Fundus camera: zeiss
Shooting center: fovea
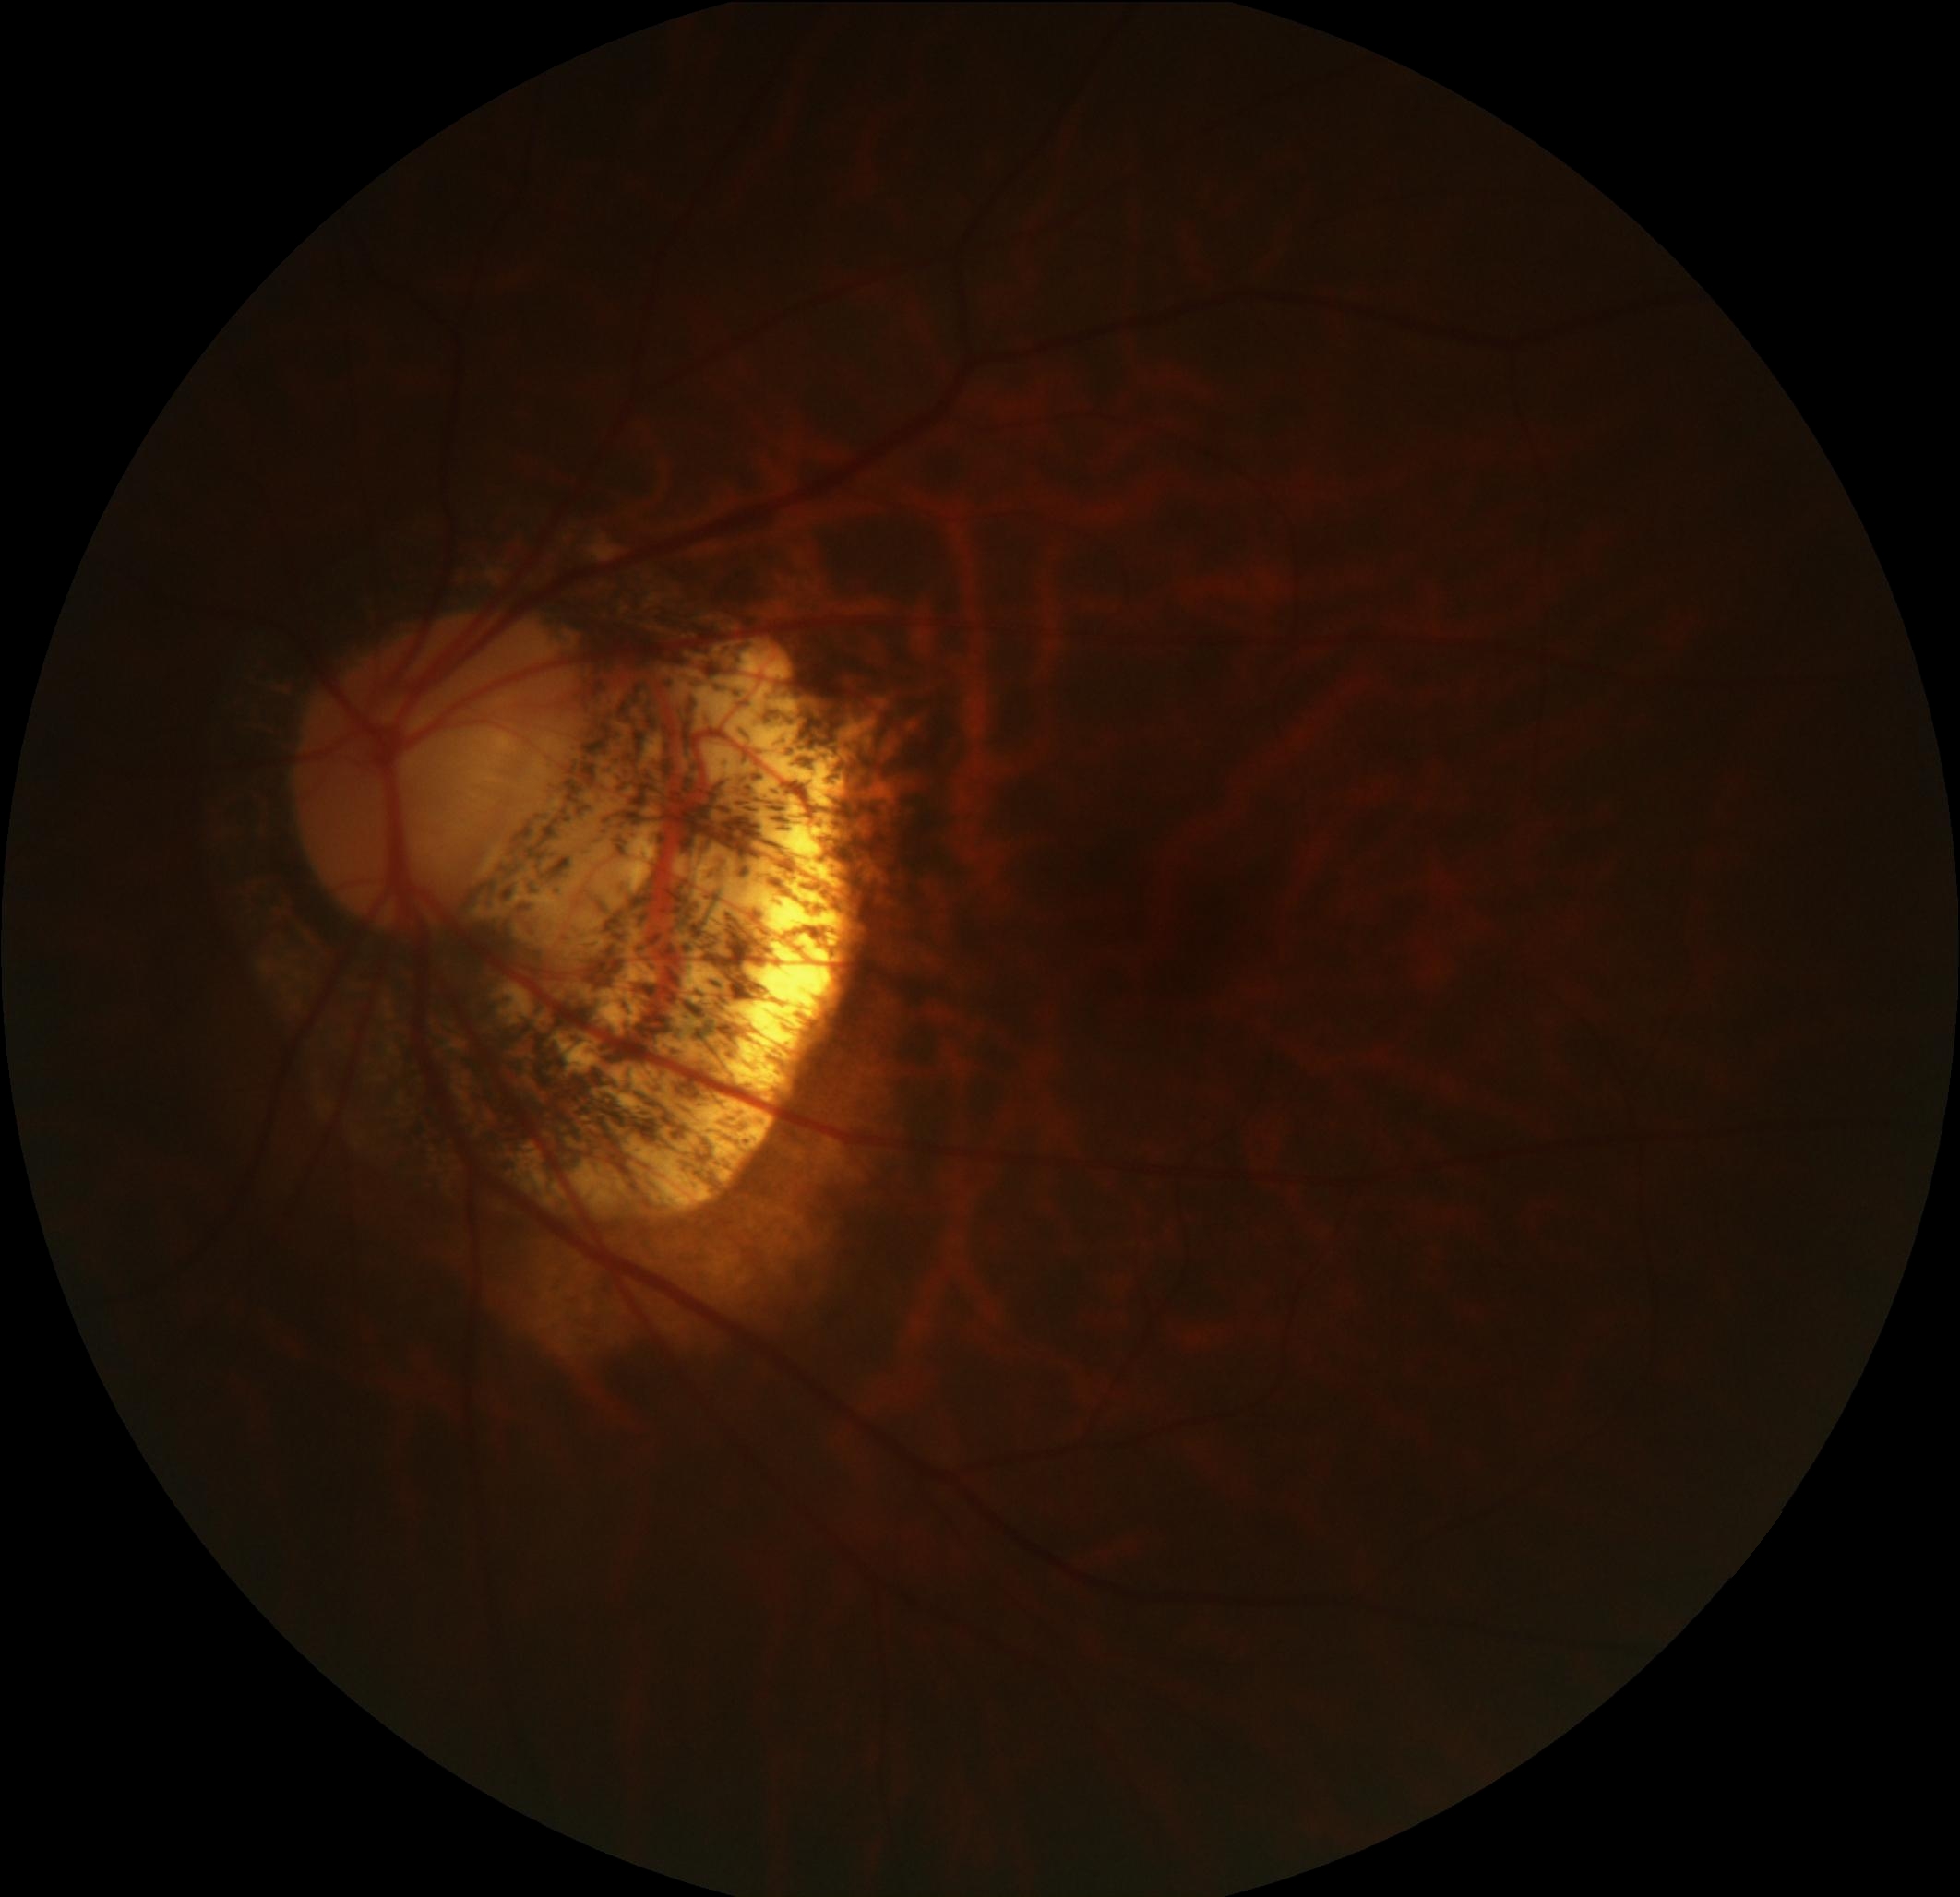
Pathologic myopia: yes
Patchy retinal atrophy: present
Retinal detachment: absent